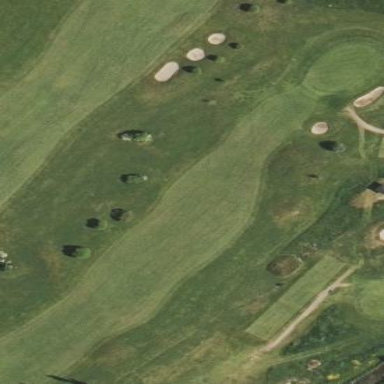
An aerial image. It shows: Grassy area designated as golf fairway.